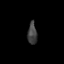
Tissue: skin
Cell type: Epithelial cells
Senescence score: 0.2779
Nuclear area (px): 200
Mean DAPI intensity: 65.125